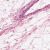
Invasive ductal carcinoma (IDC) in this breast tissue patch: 0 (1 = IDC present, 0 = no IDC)